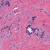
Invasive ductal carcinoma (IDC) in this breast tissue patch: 0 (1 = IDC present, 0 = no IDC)